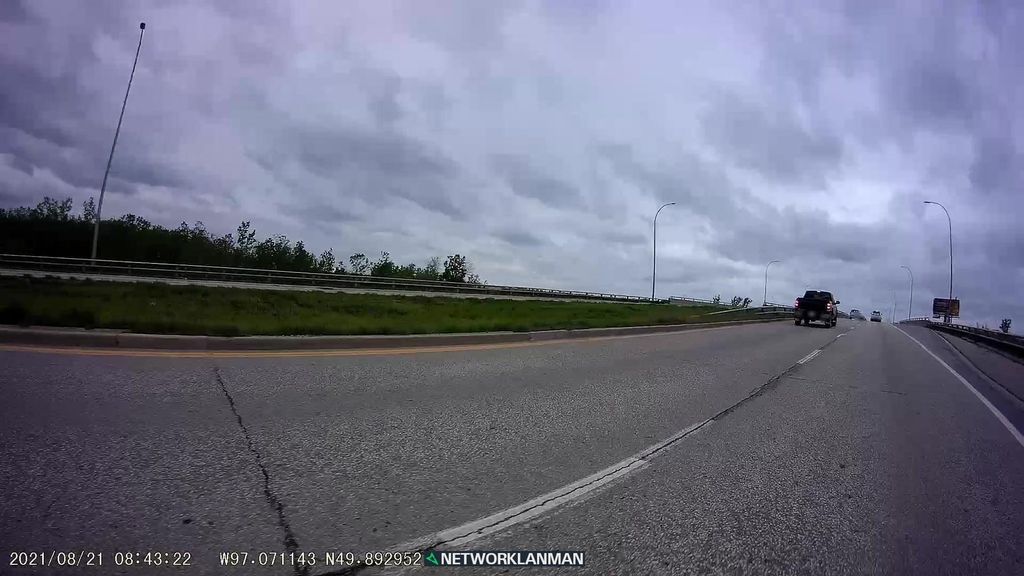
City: winnipeg